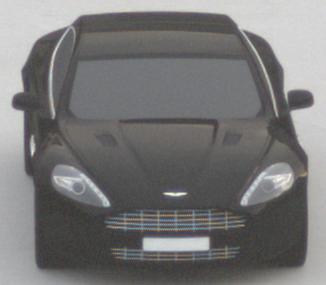
Make: Aston Martin
Model: Rapide
Detailed model: Rapide
Model produced from: 2010/03
Model produced until: 2013/07
Doors: 5
Color: black
Road condition: dry road
Daytime: sunrise or sunset
Contrast: low contrast